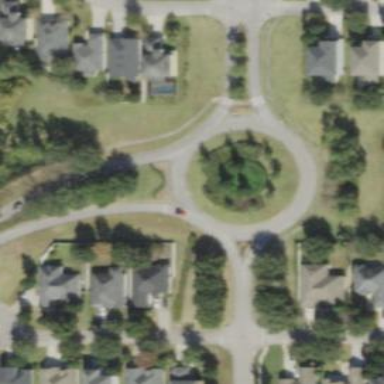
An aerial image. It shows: Paved residential road leading to roundabout.